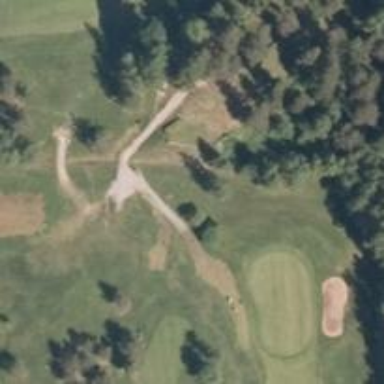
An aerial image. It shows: Golf tee.